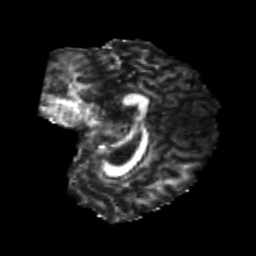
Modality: FA
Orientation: sagittal
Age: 21
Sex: male
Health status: healthy
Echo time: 0.074 s